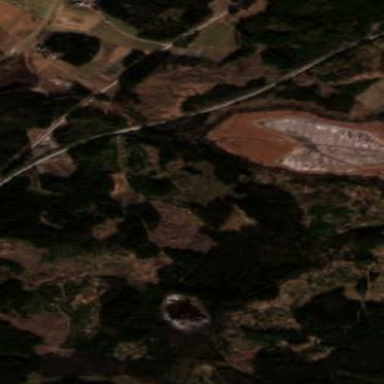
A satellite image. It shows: Forest area.